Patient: sex F, age 36
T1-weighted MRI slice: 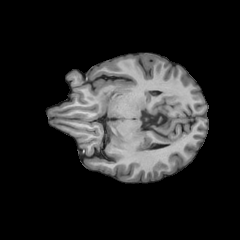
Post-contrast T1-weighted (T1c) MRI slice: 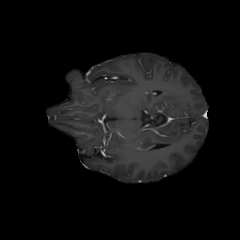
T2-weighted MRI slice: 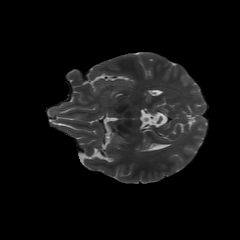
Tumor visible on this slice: no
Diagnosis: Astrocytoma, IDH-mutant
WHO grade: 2